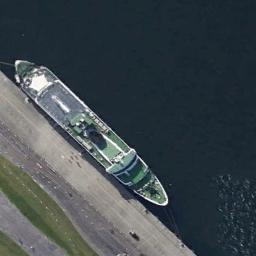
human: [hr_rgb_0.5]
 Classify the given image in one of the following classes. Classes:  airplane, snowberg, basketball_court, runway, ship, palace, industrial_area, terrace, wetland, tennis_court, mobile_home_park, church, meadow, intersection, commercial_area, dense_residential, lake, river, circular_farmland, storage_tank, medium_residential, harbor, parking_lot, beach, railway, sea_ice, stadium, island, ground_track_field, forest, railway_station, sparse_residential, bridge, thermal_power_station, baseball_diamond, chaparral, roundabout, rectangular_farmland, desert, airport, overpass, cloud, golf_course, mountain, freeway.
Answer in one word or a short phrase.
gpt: ship